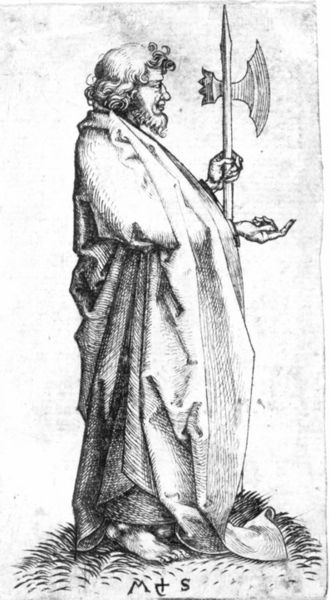
Titel: Apostel Matthäus
Künstler: Martin Schongauer
Standort: Karlsruhe
Institution: Staatliche Kunsthalle Karlsruhe
Schlagwörter: berg, fuß, gott, hand, kopf, mann, nackt, umhang, weiß, finger, frisur, geste, grau, haar, kleid, mund, nase, profil, schwarz, skizze, stirn, stroh, zeichen, zeichnung, blick, gras, schal, wiese, alt, bart, arm, augen, bärtig, falten, gesicht, halten, henker, lang, mensch, rache, spitze, stehen, bild, bildnis, herr, hände, portrait, porträt, signatur, halme, hügel, boden, auge, figur, gewand, haare, kutte, mantel, stehend, stoff, person, haarpracht, kinn, locke, locken, engel, deutschland, lächeln, füße, holzschnitt, schrift, seitlich, papier, man, stab, schwer, grafik, graphik, signiert, gewalt, könig, lanze, papst, dick, falte, spitz, zeigefinger, seitenansicht, robe, metall, faltenwurf, knie, zehen, zeigen, grass, name, lachen, barfuss, kreuz, geld, druck, druckgraphik, lithographie, schwarz weiss, sichel, druckgrafik, hochdruck, monogramm, schraffur, radierung, stich, gefahr, schwert, waffen, buchstaben, soldat, waffe, stand, bleistift, ganzfigur, gestus, seitenprofil, axt, toga, gier, mittelalter, schwartz, mönch, hellebarde, fingerzeig, heiliger, pike, heilige, märtyrer, speer, dürer, kupferstich, beil, wurf, bitte, tunika, petrus, prophet, sense, standbild, schwarz/weiß, tiefdruck, martin, bärtiger, zeigegestus, apostel, zerfetzt, barde, spieß, geand, gewandt, seriendruck, feldheer, jakobus, simon, part, paulus, schongauer, streitaxt, helebarde, martin schongauer, mir, mitelalter, ügel, gnädig, lockend, radierun, s, n, m, 1600, zu, 1500, verlockung, 1580, 1550, ms, proril, hellenbart, nachrwächter, herrufen, felaten, komm, langaxt, +bart, proflil, fuü, m+s, heiligger, mts, nasei, fordern, in der hand haltend, rechte hand vorne, rube, anlocken, hellbarde, pauls, fingerzeigt, standhaft